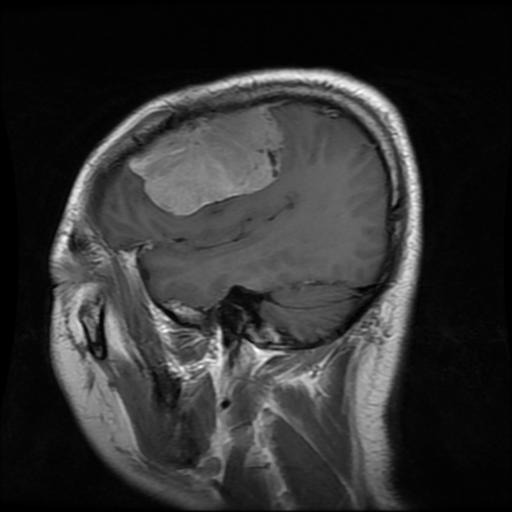
Label: meningioma